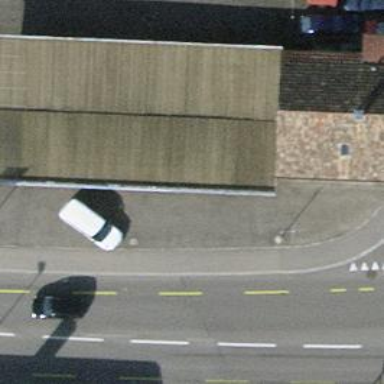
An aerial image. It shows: View of roof of building.